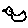
Label: bird